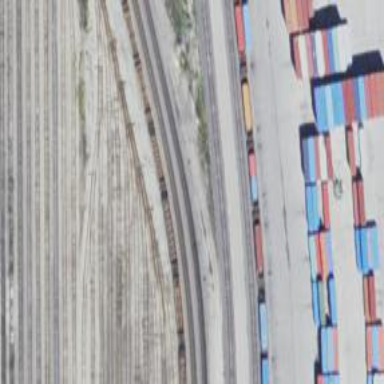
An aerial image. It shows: Railway yard.